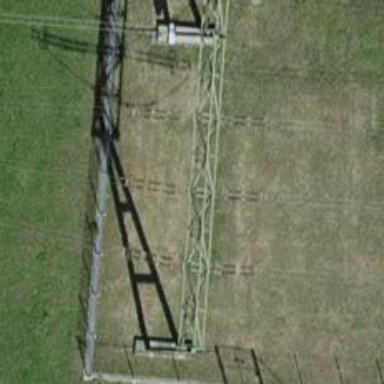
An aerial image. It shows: Power line is depicted.